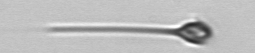
Label: Asterionellopsis_glacialis